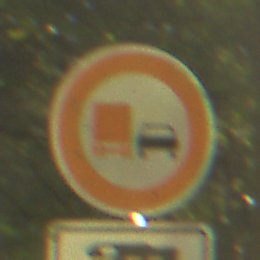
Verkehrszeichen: UeberholverbotKraftfahrzeuge
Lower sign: MehrspurigeFahrzeugeFrei10
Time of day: SunriseSunset
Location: Outdoor (Nature)
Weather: PartlyCloudy
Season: NotSpecified
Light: Natural